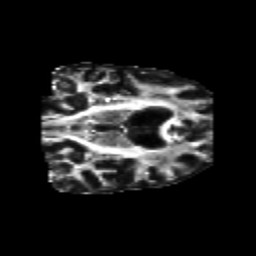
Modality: FA
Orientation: coronal
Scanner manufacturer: siemens
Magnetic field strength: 3 T
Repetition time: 6.8 s
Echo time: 0.093 s